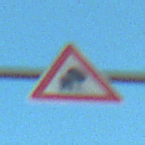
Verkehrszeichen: UnzureichendesLichtraumprofil
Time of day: SunriseSunset
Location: Outdoor (RoadRail)
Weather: PartlyCloudy
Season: NotSpecified
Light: Natural